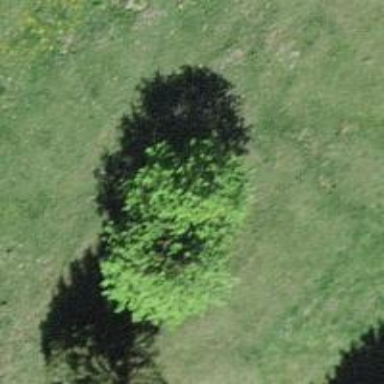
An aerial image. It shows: Needle-leaved tree in its natural environment.